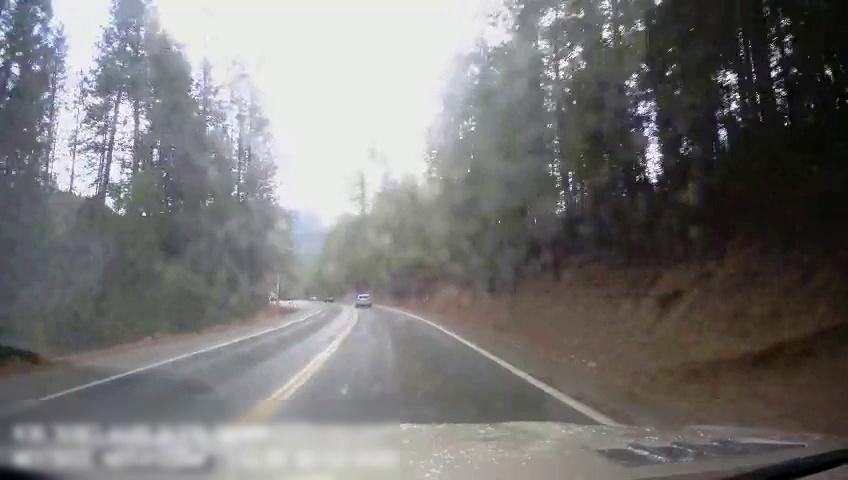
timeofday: Day
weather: Sunny
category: Drivable Space
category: Vehicles | SUV
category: Lanes | Current Lane
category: Lanes | Current Lane
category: Lanes | Opposite Lane
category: Lanes | Opposite Lane